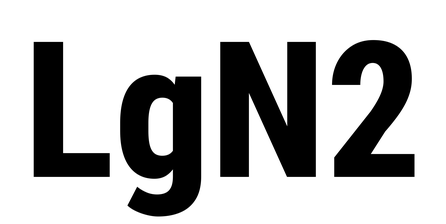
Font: Roboto_Condensed_ExtraBold